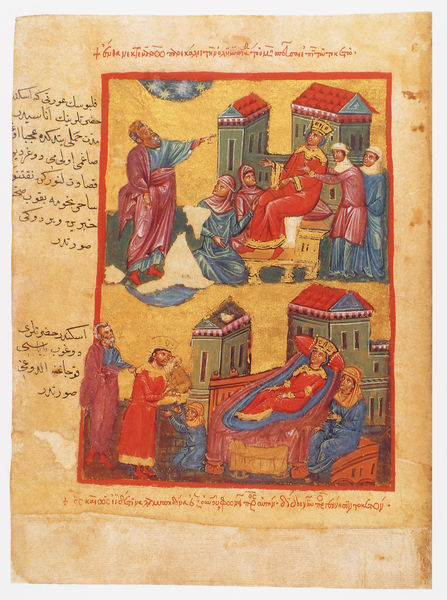
Titel: Der griechische Alexanderroman
Institution: Venedig, Hellenic Institute Codex Gr. 5
Schlagwörter: himmel, frauen, menschen, sitzen, bunt, frau, männer, zeichnung, gebäude, haus, rot, rahmen, tod, tot, häuser, krone, schrift, liegen, kissen, könig, thron, liegend, buch, palast, sterne, seite, text, herrscher, buchseite, prediger, arabisch, sarg, bahre, griechisch, mittelalter, bittsteller, gebettet, apostel, buchmalerei, alexander, evangeliar, alexanderroman